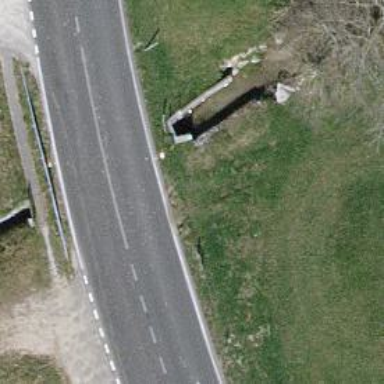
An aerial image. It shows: Culvert tunnel.